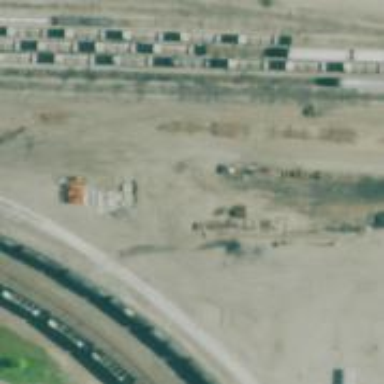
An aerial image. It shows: View of railway yard.